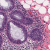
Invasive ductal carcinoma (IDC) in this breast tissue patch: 0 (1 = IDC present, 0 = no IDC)